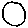
Label: circle